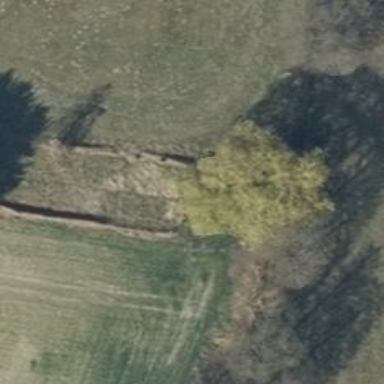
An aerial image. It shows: Evergreen needle-leaved tree.